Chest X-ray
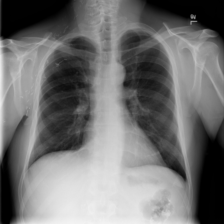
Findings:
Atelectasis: negative
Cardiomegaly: negative
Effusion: negative
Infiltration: negative
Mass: negative
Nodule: negative
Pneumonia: negative
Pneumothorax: negative
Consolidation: negative
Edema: negative
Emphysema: negative
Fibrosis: negative
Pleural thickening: negative
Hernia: negative